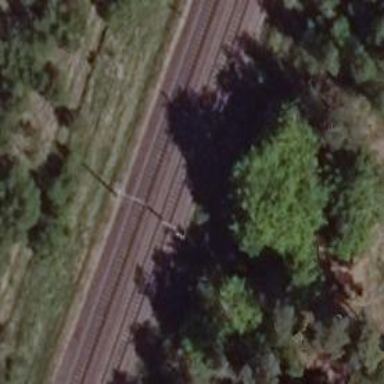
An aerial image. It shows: Milestone along the railway with catenary mast.